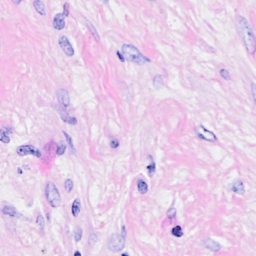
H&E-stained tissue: Breast